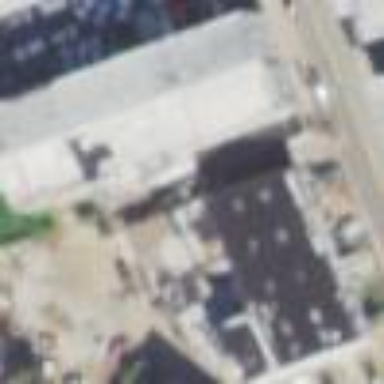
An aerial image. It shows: Building.